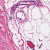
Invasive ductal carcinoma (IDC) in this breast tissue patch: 0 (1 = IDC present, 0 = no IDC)